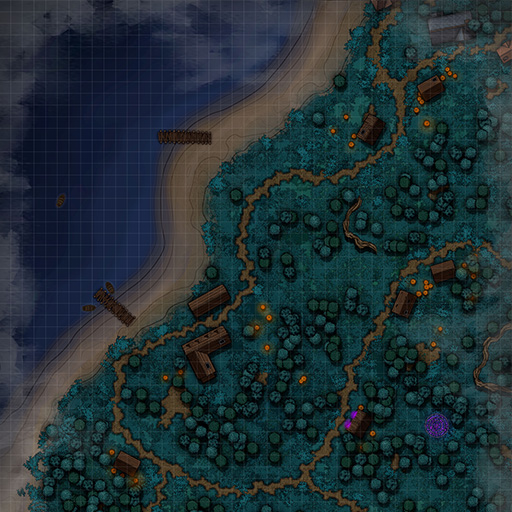
A D&D Grid Map dark village beach with two docks houses trees roads (Camp Eldritch Waters Map)